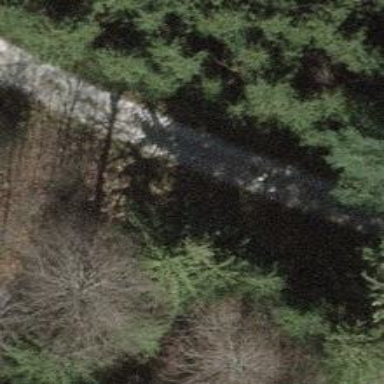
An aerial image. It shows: Gravel track with grade 2 tracktype.